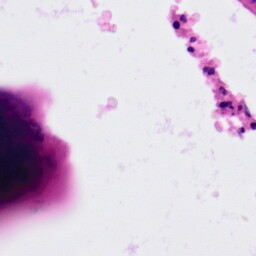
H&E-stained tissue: Colon